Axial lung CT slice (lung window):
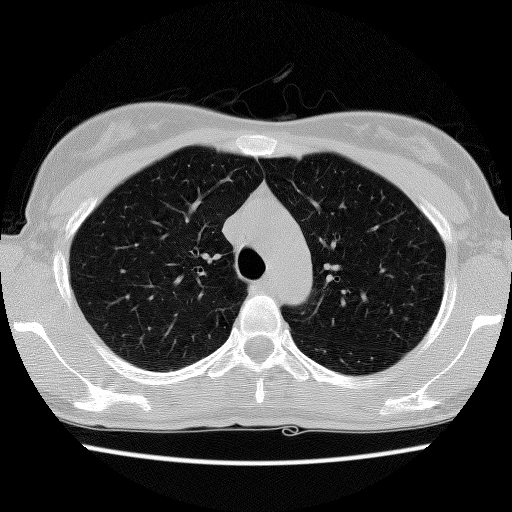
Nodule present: no